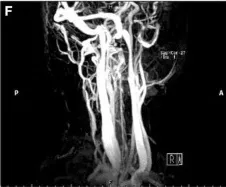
Neck. In Case 2.
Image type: radiology (mri)